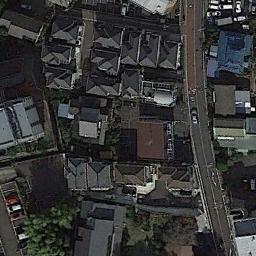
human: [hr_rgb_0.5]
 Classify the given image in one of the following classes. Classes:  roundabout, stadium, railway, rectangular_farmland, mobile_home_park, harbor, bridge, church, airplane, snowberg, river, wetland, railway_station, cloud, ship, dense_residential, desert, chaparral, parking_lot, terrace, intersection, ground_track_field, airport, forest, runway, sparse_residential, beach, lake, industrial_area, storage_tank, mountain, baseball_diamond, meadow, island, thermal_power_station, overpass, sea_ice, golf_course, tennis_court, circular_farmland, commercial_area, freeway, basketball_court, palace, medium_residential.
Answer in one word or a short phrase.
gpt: dense_residential